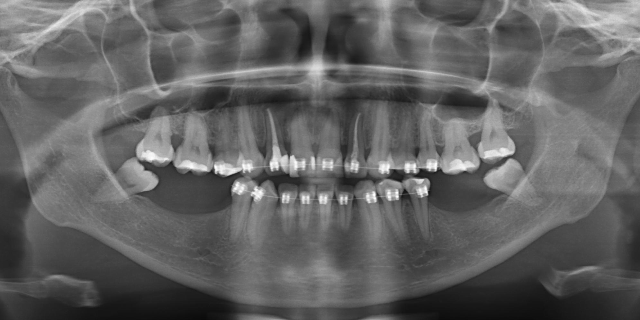
adult